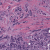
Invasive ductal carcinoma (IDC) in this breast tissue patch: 1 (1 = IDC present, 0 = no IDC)